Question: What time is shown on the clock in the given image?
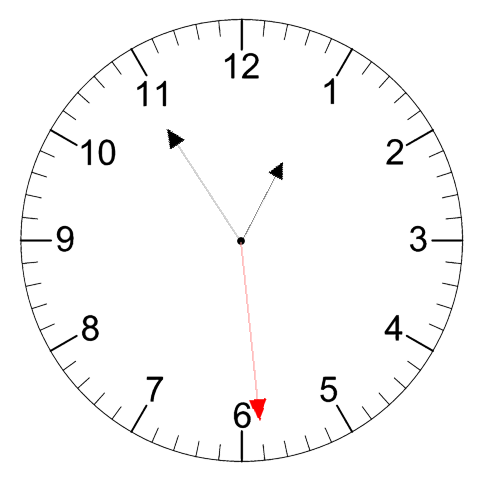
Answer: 12:54:29